【题型】解答题　【知识点】平面几何　【难度】easy
如图，已知点 $E$ 是 $\triangle ABC$ 的边 $BC$ 的延长线上的一点，当 $AB \parallel DC$，$BD$ 平分 $\angle ABC$，$AC$ 平分 $\angle BCD$ 时，试判断线段 $AC$ 和 $BD$ 的位置关系，并说明理由.

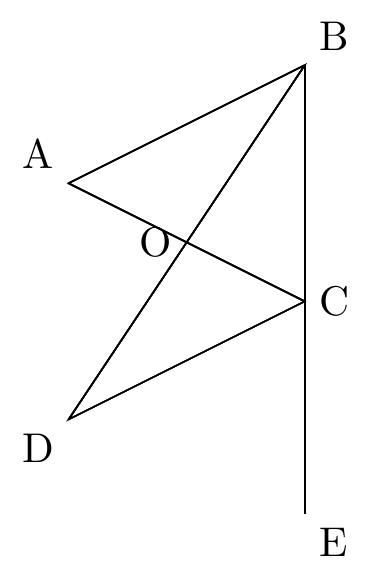
【解答】
【详解】$AC \perp BD$，理由如下：

$\because AB \parallel DC$，

$\therefore \angle ABC + \angle DCB = 180^\circ$，

$\because BD$ 平分 $\angle ABC$，$AC$ 平分 $\angle BCD$，

$\therefore \angle OBC = \dfrac{1}{2} \angle ABC$，$\angle OCB = \dfrac{1}{2} \angle BCD$，

$\therefore \angle OBC + \angle OCB = \dfrac{1}{2} (\angle ABC + \angle BCD) = 90^\circ$，

$\therefore$ 在 $\triangle BOC$ 中，$\angle BOC = 180^\circ - (\angle OBC + \angle OCB) = 90^\circ$，

$\therefore AC \perp BD$.